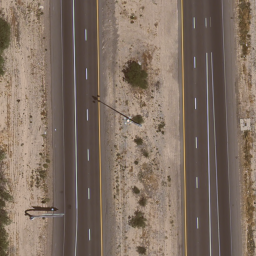
Label: freeway